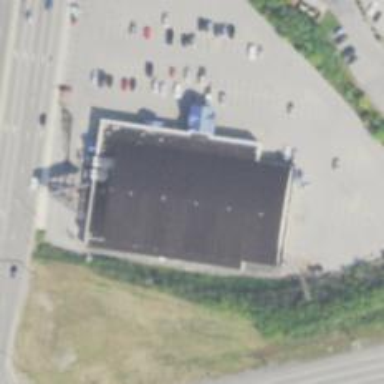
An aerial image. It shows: Building housing bowling alley.